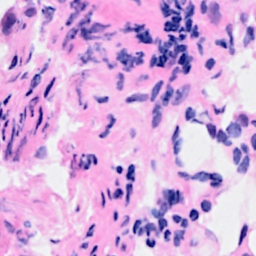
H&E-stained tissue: Breast